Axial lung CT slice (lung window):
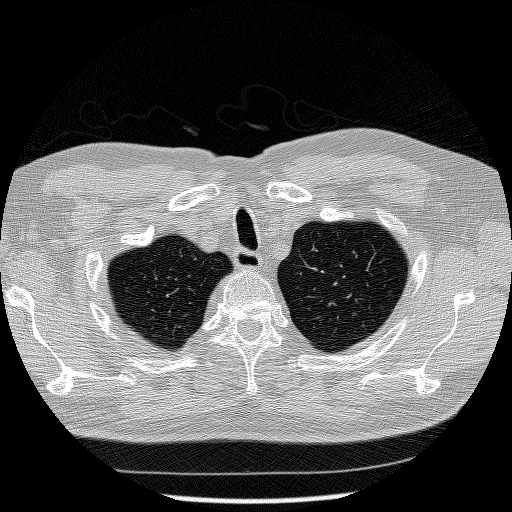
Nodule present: no